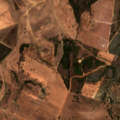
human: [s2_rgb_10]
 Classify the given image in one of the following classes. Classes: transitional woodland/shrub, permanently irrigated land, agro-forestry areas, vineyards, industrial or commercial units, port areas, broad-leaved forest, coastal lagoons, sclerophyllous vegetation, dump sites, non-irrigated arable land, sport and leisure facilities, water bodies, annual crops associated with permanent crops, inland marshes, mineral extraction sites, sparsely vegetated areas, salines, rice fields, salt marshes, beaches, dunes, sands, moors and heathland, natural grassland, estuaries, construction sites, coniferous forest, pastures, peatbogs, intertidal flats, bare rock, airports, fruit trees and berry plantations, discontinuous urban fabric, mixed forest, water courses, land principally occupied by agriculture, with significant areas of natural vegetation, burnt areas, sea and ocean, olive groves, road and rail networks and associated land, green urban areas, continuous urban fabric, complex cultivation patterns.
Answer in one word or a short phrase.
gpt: non-irrigated arable land, broad-leaved forest, transitional woodland/shrub